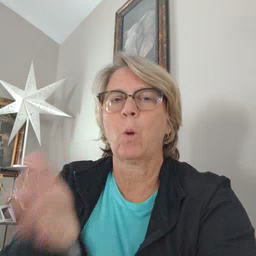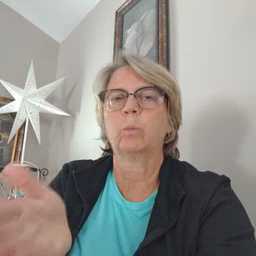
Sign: boat